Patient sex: M
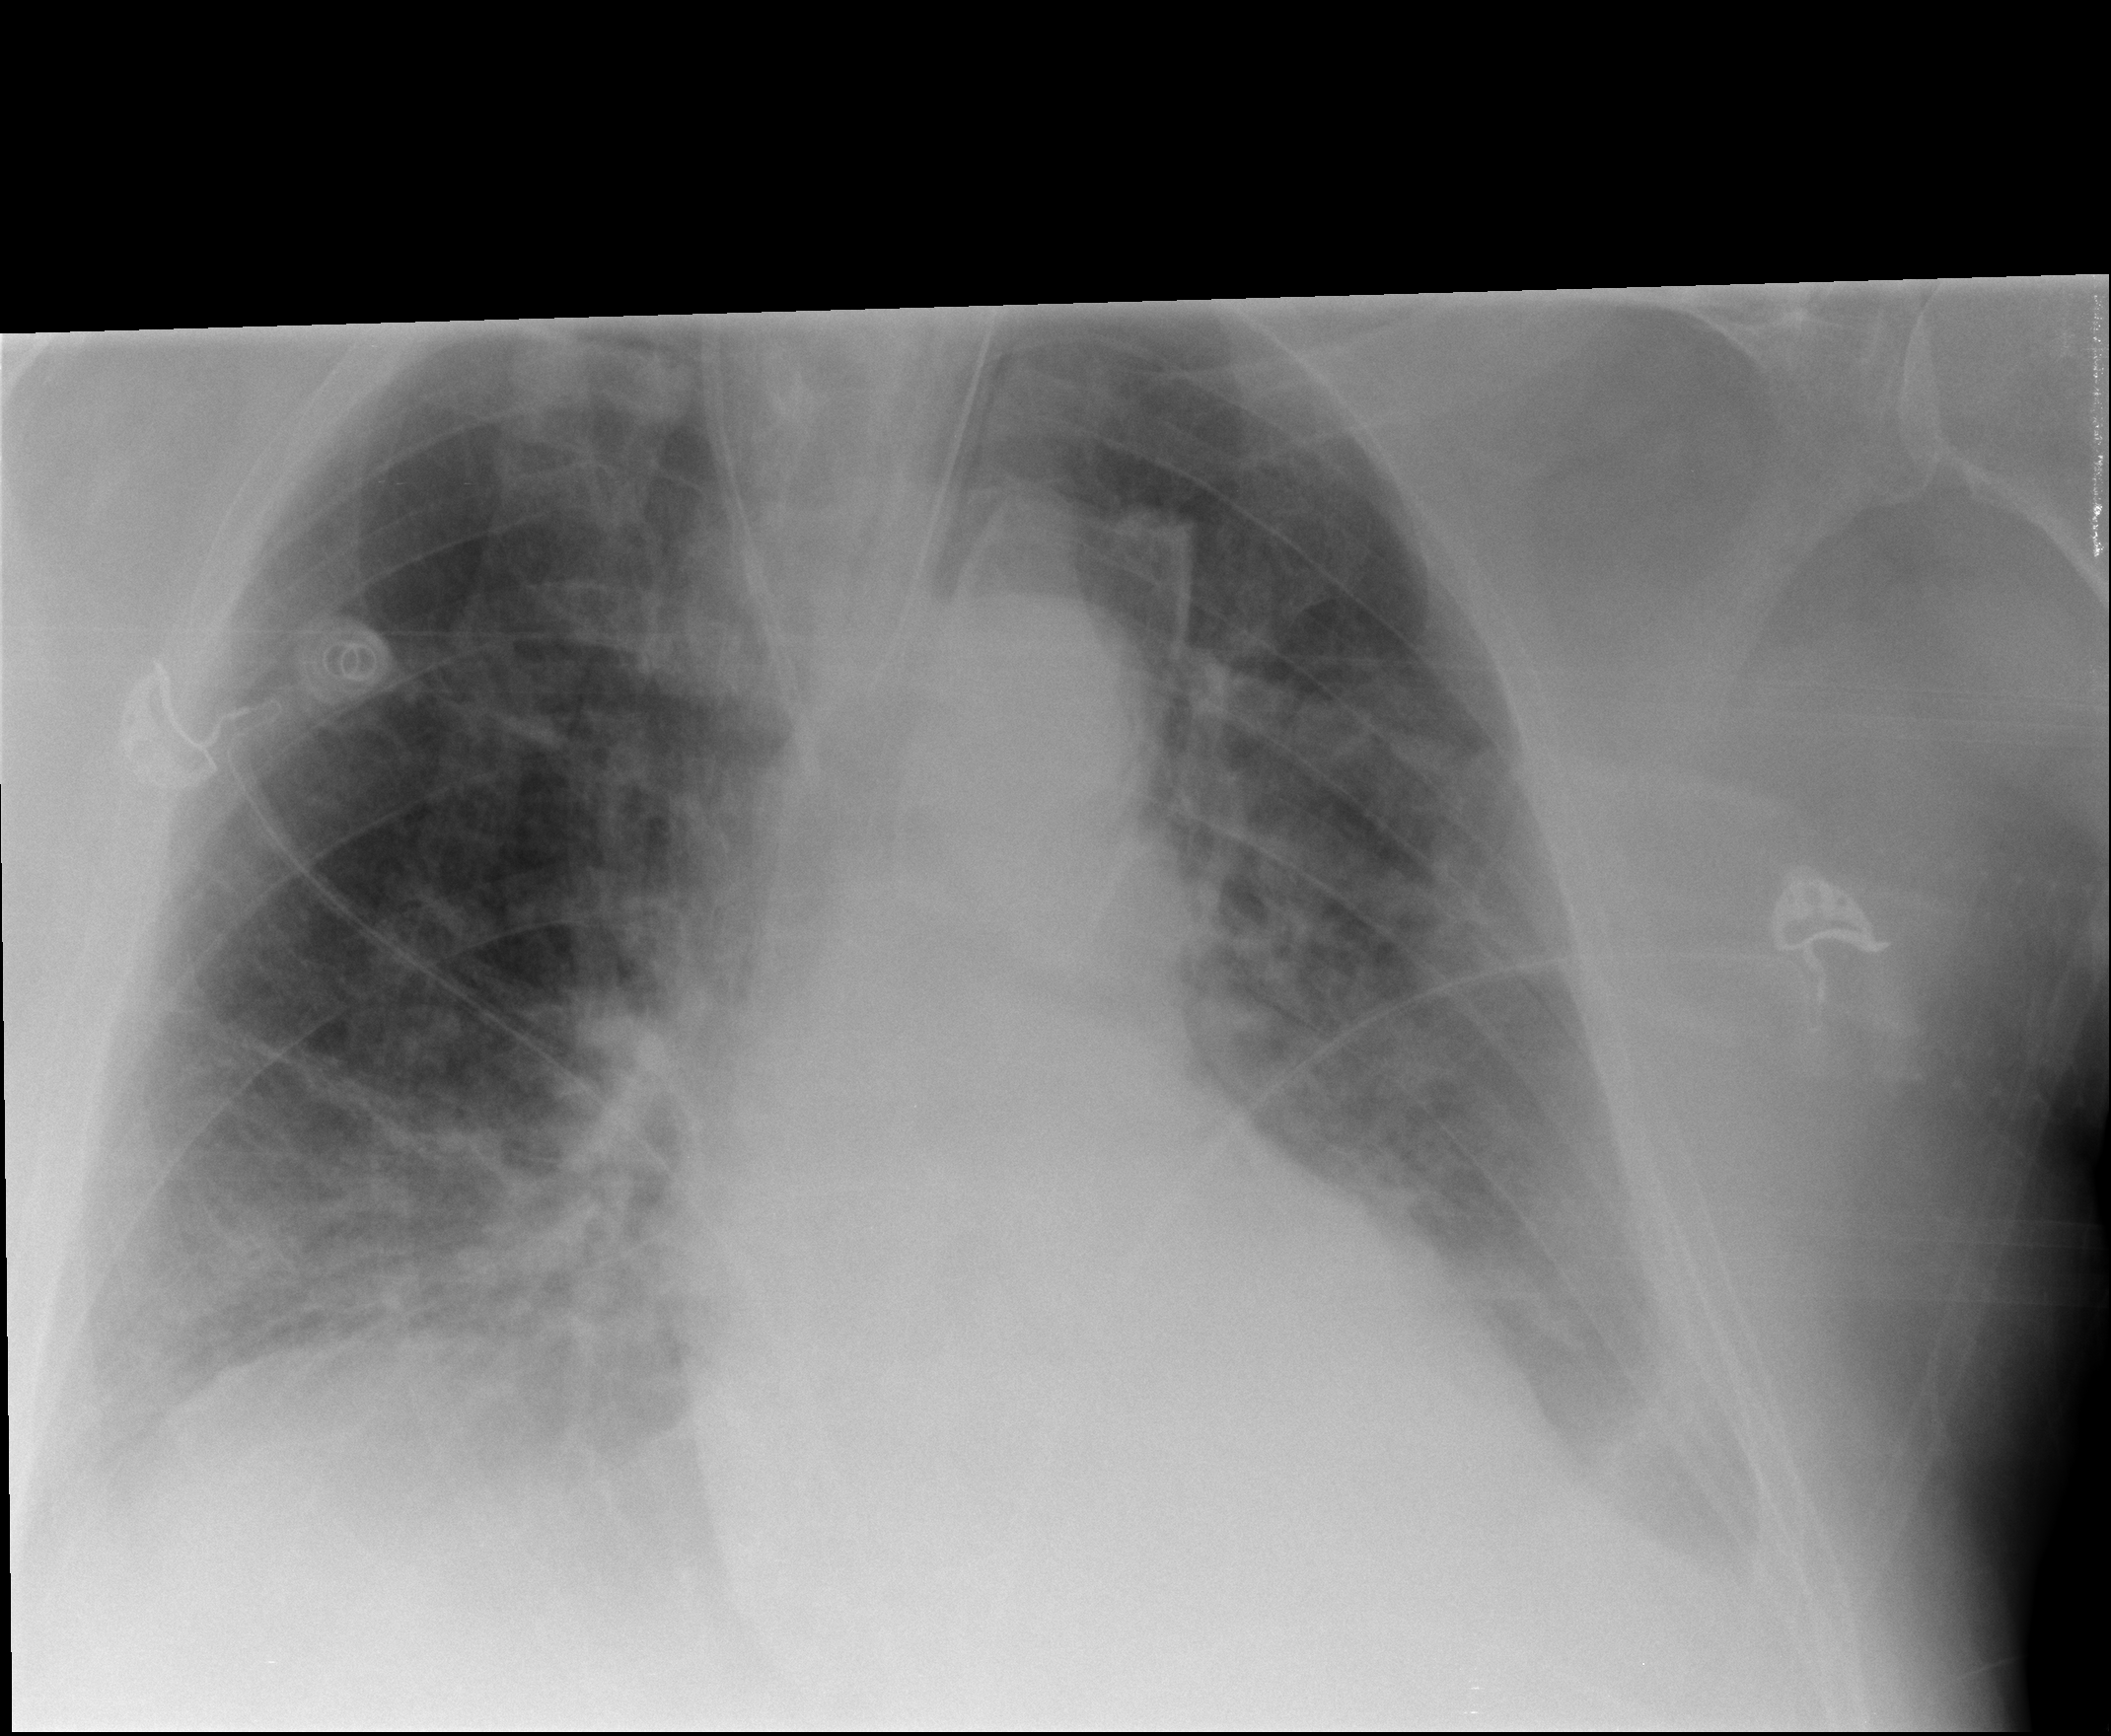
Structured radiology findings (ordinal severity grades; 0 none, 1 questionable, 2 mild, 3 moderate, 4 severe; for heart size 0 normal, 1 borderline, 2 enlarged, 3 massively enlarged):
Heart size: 1
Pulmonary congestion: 2
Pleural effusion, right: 2
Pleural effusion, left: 2
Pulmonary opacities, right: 0
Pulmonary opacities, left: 0
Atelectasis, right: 2
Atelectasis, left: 0